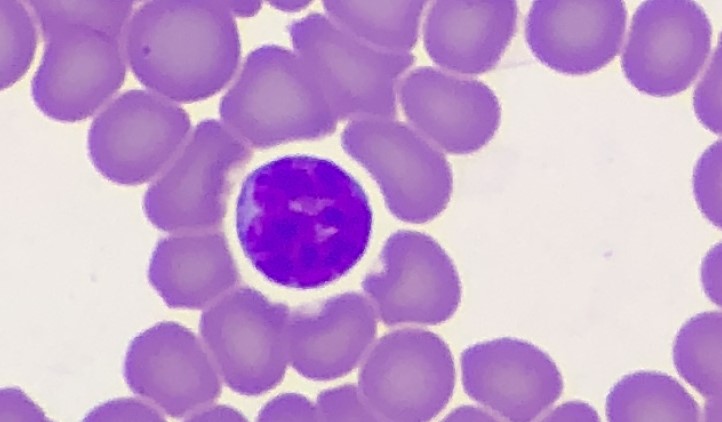
White blood cell type: Lymphocyte